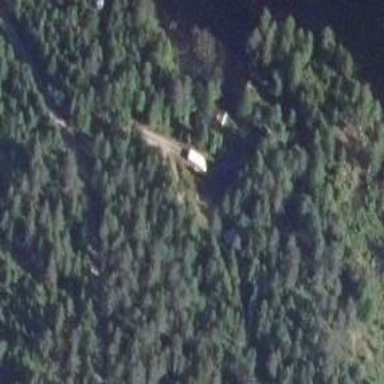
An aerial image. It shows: Driveway.